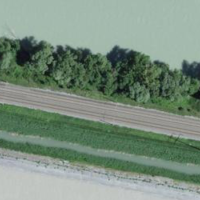
EUNIS habitat code: 23
Species observed at this site:
Euplagia quadripunctaria